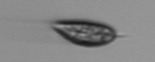
Label: Prorocentrum_triestinum